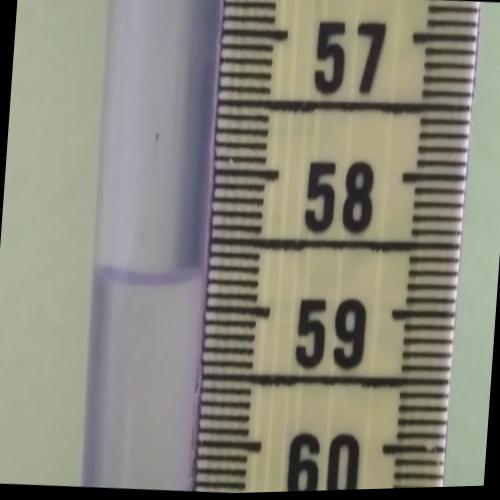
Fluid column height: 58.8 cm